【题型】解答题　【知识点】立体几何　【难度】hard
在正方体 $ABCD - A_1B_1C_1D_1$ 中，$M, N, P$ 分别为 $C_1D_1, AD, CC_1$ 的中点，棱长为 $a$.

(1) 请在图一作出过 $M, N, P$ 三点的平面 $\alpha$ 截正方体所得的截面 $\beta$（保留作图痕迹）.

(2) 计算截面 $\beta$ 的周长.

(3) 任作平面 $\gamma$ 与对角线 $AC_1$ 垂直，使平面 $\gamma$ 与正方体 $ABCD - A_1B_1C_1D_1$ 的每个面都有公共点，这样得到一个截面多边形，求该截面多边形的周长 $l$ 和面积 $S$ 的取值范围.
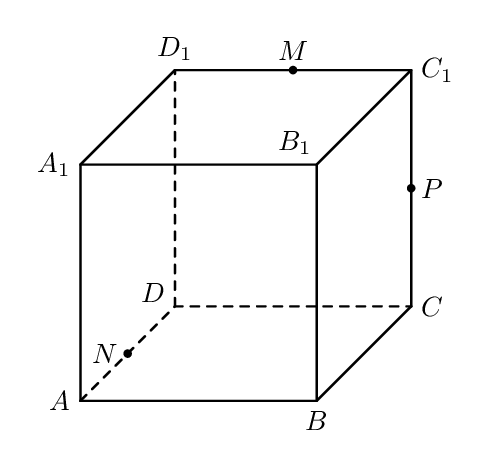
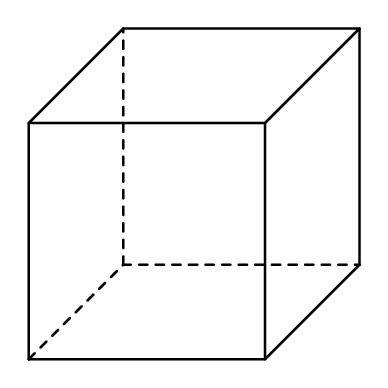
【解答】
\noindent\textbf{【答案】} (1)作图见解析；\\
\noindent(2)$\left(\sqrt{10}+\dfrac{\sqrt{2}}{2}\right)a$；\\
\noindent(3)$l=3\sqrt{2}a$，面积$S$的取值范围是$\left[\dfrac{\sqrt{3}}{2}a^2,\dfrac{3\sqrt{3}}{4}a^2\right]$.

\vspace{0.5em}
\noindent\textbf{【分析】} (1)根据给定条件，利用平面的基本事实作出截面多边形.\\
\noindent(2)利用平行线分线段成比例定理及勾股定理求出周长.\\
\noindent(3)由线面垂直的性质可知截面多边形的边与所在的正方形的对角线平行，利用相似比即可求得截面周长，再构造截面图形，建立面积的函数关系并求出范围.

\vspace{0.5em}
\noindent\textbf{【详解】} (1)画直线$MP$与线段$DC,DD_1$的延长线分别交于点$E,F$，连接$NE,NF$分别交$BC,A_1D_1$于$Q,R$，连接$MR,PQ$，则五边形$PQNR M$为截面$\beta$.

\vspace{1em}
\noindent(2)由$M,P$分别为$C_1D_1,CC_1$的中点，得$\angle FMD_1=45^\circ$，而$\angle FD_1M=90^\circ$，\\
则$D_1F=D_1M=\dfrac{a}{2}$，由$D_1R\parallel AD$，得$\dfrac{FR}{FN}=\dfrac{RD_1}{ND}=\dfrac{FD_1}{FD}=\dfrac{1}{3}$，$RD_1=\dfrac{a}{6}$，\\
$MR=FR=\sqrt{\left(\dfrac{a}{6}\right)^2+\left(\dfrac{a}{2}\right)^2}=\dfrac{\sqrt{10}a}{6}$，同理$PQ=EQ=\dfrac{\sqrt{10}a}{6}$，而$MP=\dfrac{\sqrt{2}a}{2}$，\\
所以截面$\beta$的周长$NR+MR+NQ+PQ+MP=3MR+3PQ+MP=\left(\sqrt{10}+\dfrac{\sqrt{2}}{2}\right)a$.

\vspace{1em}
\noindent(3)在正方体$ABCD-A_1B_1C_1D_1$中，连接$A_1B,A_1D,BD,AB_1$，$AB_1\perp A_1B$，\\
由$B_1C_1\perp$平面$ABB_1A_1$，$A_1B\subset$平面$ABB_1A_1$，得$B_1C_1\perp A_1B$，\\
又$AB_1\cap B_1C_1=B_1$，$AB_1,B_1C_1\subset$平面$AB_1C_1$，则$A_1B\perp$平面$AB_1C_1$，\\
又$AC_1\subset$平面$AB_1C_1$，于是$A_1B\perp AC_1$，同理$AC_1\perp BD$，而$A_1B\cap BD=B$，\\
则$AC_1\perp$平面$A_1BD$，又$AC_1\perp$平面$\gamma$，则平面$\gamma\parallel$平面$A_1BD$，\\
令平面$\gamma\cap$与平面$ABB_1A_1=KL$，而平面$A_1BD\cap$平面$ABB_1A_1=A_1B$，则$KL\parallel A_1B$，\\
同理得平面$\gamma$与正方体$ABCD-A_1B_1C_1D_1$其他各面的交线都与所在正方形的对角线平行，\\
令$\dfrac{KL}{A_1B}=\lambda$，则$\dfrac{B_1K}{A_1B_1}=\lambda$，$\dfrac{JK}{B_1D_1}=\dfrac{A_1K}{A_1B_1}=1-\lambda$，\\
$KL+JK=\sqrt{2}a\lambda+\sqrt{2}a(1-\lambda)=\sqrt{2}a$，同理$IJ+IH=GH+GL=\sqrt{2}a$，\\
所以该截面多边形的周长$l=3\sqrt{2}a$.

\vspace{0.5em}
\noindent 由截面与正方体$ABCD-A_1B_1C_1D_1$各面的交线平行于所在正方形的对角线，\\
得不论六边形$GHIJKL$如何平行移动，它的每个内角都是$120^\circ$，且相邻边长的和为$\sqrt{2}a$，\\
边长为$\sqrt{2}a$的菱形$GTJS$中，$\angle GSJ=60^\circ$，在$SG,TG$上分别取点$L,H$，\\
使$GH=SL$，过$L,H$作$JG$的平行线交$SJ,TJ$分别于$K,I$，\\
则六边形$GHIJKL$的每个内角都是$120^\circ$，任意相邻相邻边长的和为$\sqrt{2}a$，

$KL=\sqrt{2}a\lambda,JK=\sqrt{2}a(1-\lambda)$，六边形$GHIJKL$的面积$S=2S_{\triangle TGJ}-S_{\triangle THI}-S_{\triangle SKL}$
\begin{align*}
&=(\sqrt{2}a)^2\sin60^\circ-\dfrac{1}{2}(\sqrt{2}a\lambda)^2\sin60^\circ-\dfrac{1}{2}[\sqrt{2}a(1-\lambda)]^2\sin60^\circ \\
&=\sqrt{3}a^2-\dfrac{\sqrt{3}a^2}{2}\left[\lambda^2+(1-\lambda)^2\right]=\sqrt{3}a^2-\dfrac{\sqrt{3}a^2}{2}(2\lambda^2-2\lambda+1) \\
&=\dfrac{3\sqrt{3}}{4}a^2-\sqrt{3}a^2\left(\lambda-\dfrac{1}{2}\right)^2,
\end{align*}
\noindent$0\leq\lambda\leq1$，$0\leq\left(\lambda-\dfrac{1}{2}\right)^2\leq\dfrac{1}{4}$，$\dfrac{\sqrt{3}a^2}{2}\leq S\leq\dfrac{3\sqrt{3}}{4}a^2$，\\
所以截面多边形面积的取值范围是$\left[\dfrac{\sqrt{3}}{2}a^2,\dfrac{3\sqrt{3}}{4}a^2\right]$.
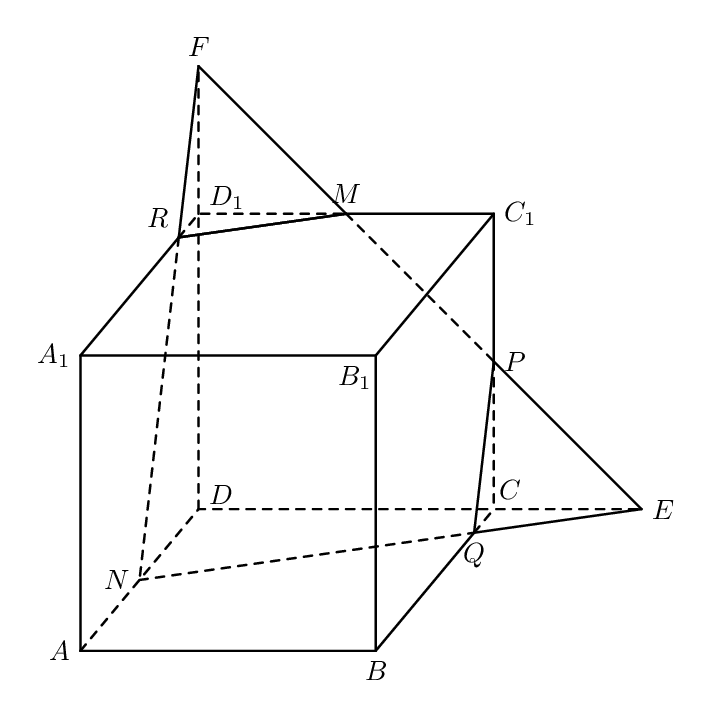
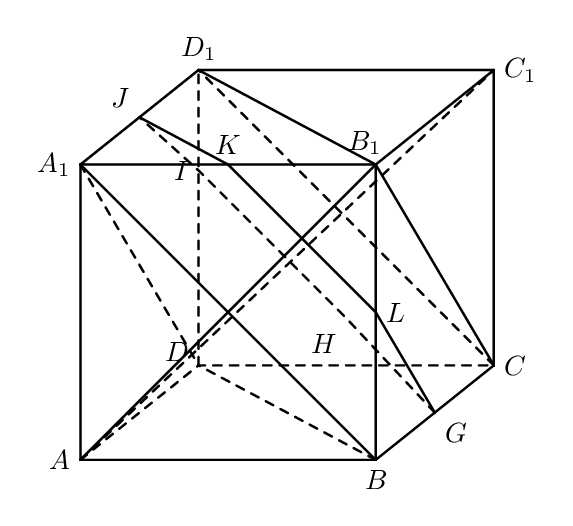
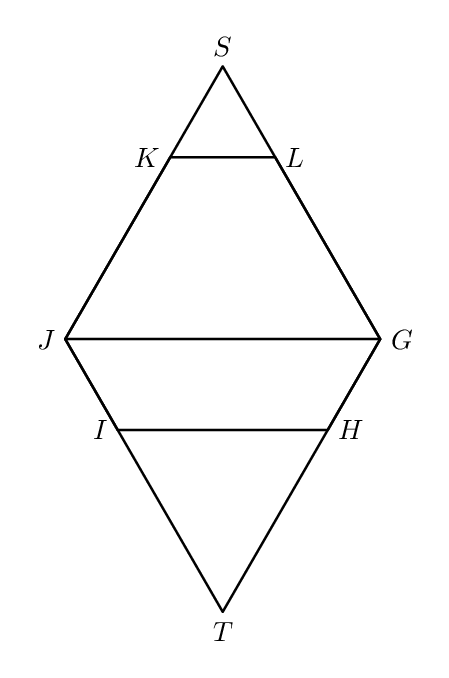